Question: I have the following element with background:

and I want to set to it opacity changing from 0 to 1 for example. Is it possible to make this only with CSS?
This is how I am making the background:
'''
padding: 5px 10px 5px 10px;
background-image: linear-gradient(-45deg, rgba(255, 255, 255, 0.2) 25%, transparent 25%, transparent 50%, rgba(255, 255, 255, 0.2) 50%, rgba(255, 255, 255, 0.2) 75%, transparent 75%, transparent);
background-size: 20px 20px;
background-color: #E5D52B;
'''
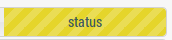
Answer: Is this what you are trying to do? <URL>
'''
<button class="button">
<span></span>
</button>
.button {
padding: 5px 10px 5px 10px;
background-image: linear-gradient(-45deg, rgba(255, 255, 255, 0.2) 25%, transparent 25%, transparent 50%, rgba(255, 255, 255, 0.2) 50%, rgba(255, 255, 255, 0.2) 75%, transparent 75%, transparent);
background-size: 20px 20px;
background-color: #E5D52B;
width:400px;
height:100px;
}
span {
background: linear-gradient(to left, rgba(255, 255, 255, 0) 20%, rgba(255, 255, 255, 1) 80%);
left:0;
top:8px;
width:400px;
height:100px;
position:absolute;
margin:0;
padding: 0;
}
'''